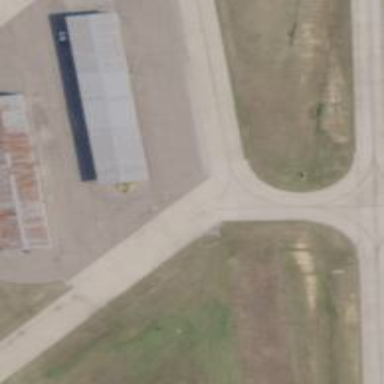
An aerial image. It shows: Image of taxiway at airport.